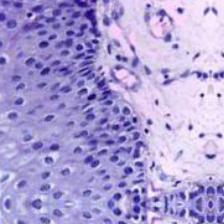
Diagnosis: Normal